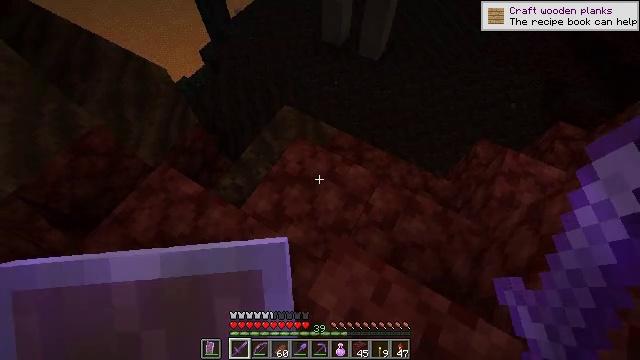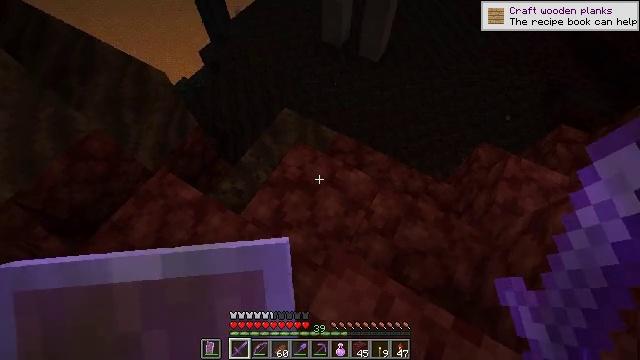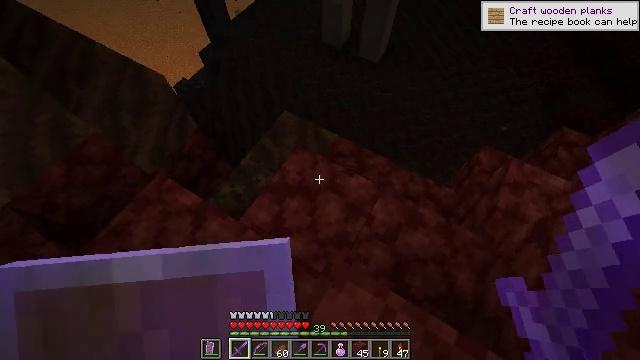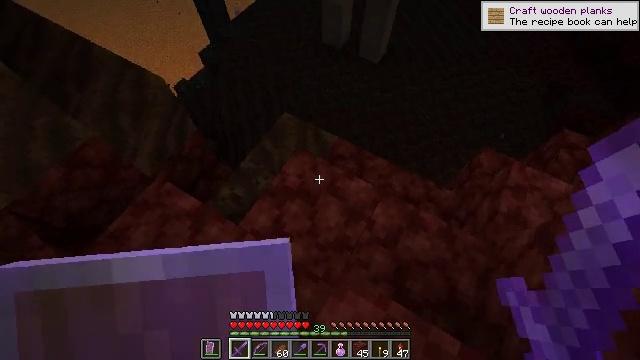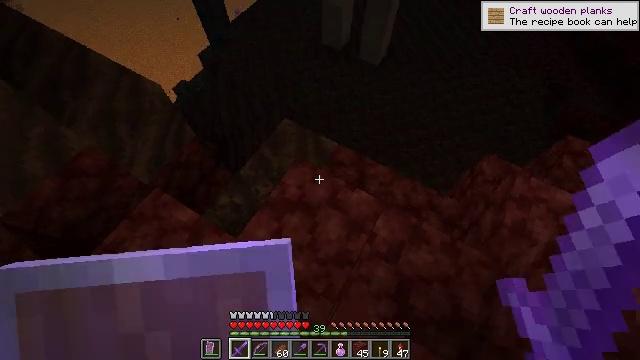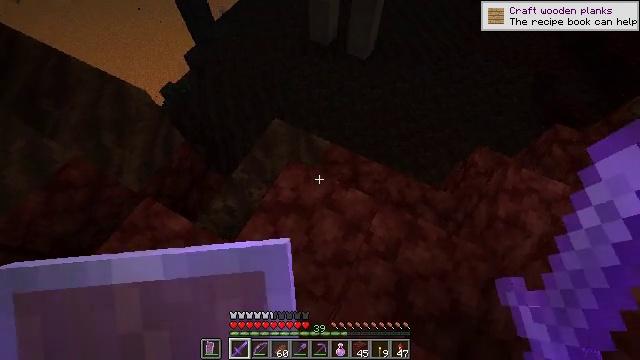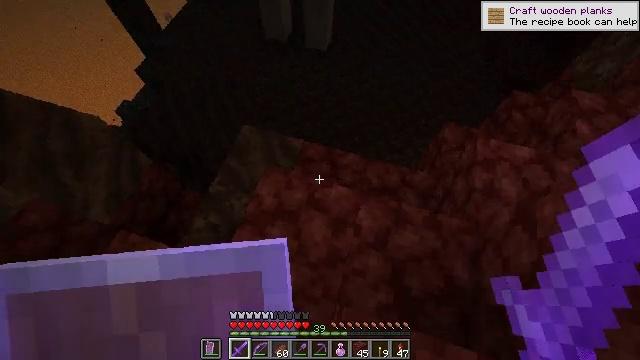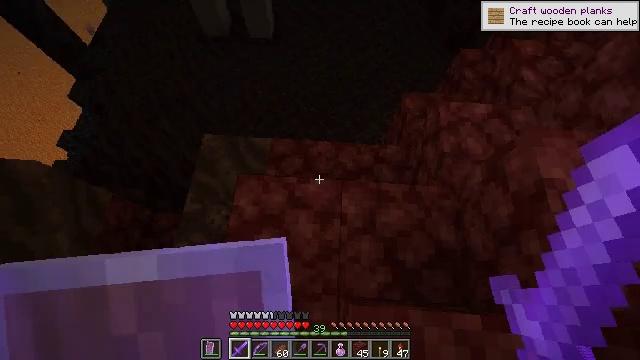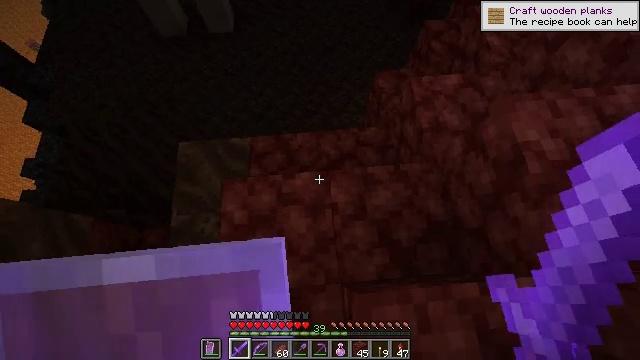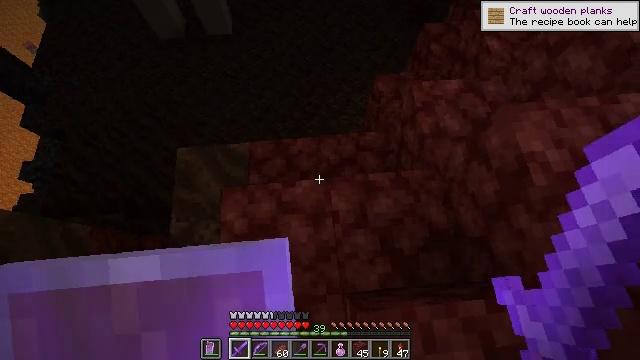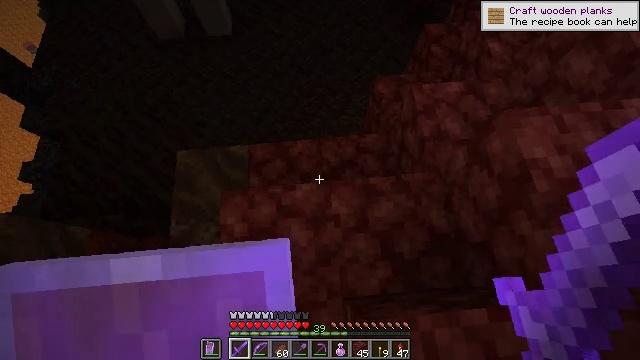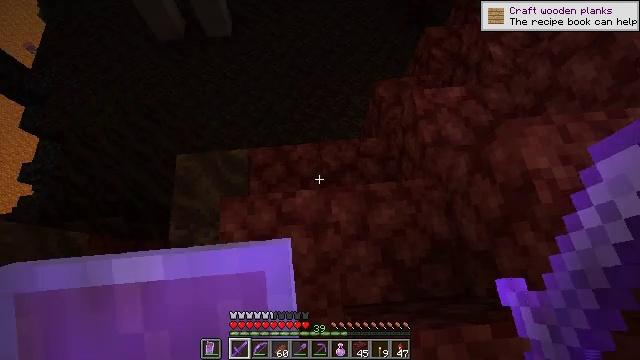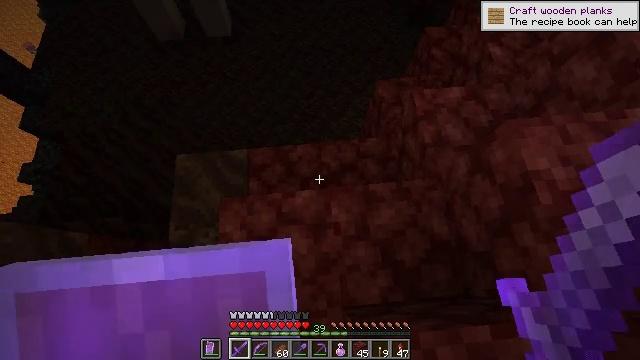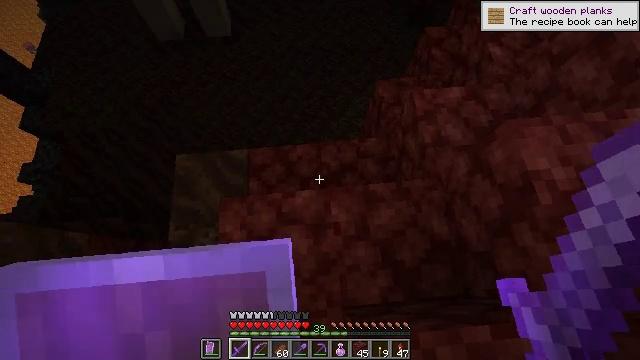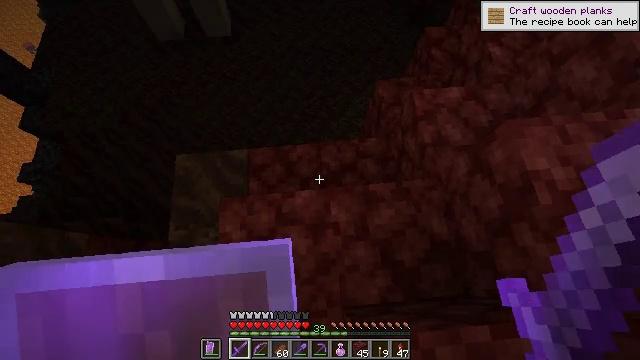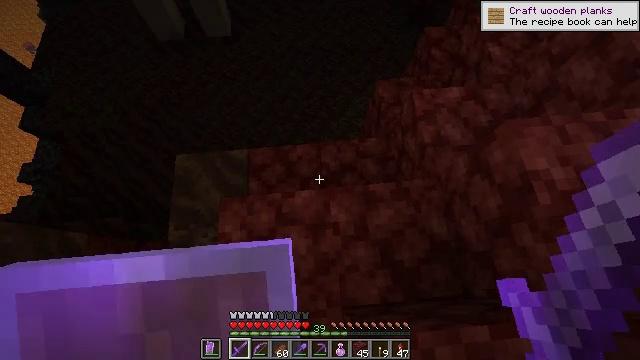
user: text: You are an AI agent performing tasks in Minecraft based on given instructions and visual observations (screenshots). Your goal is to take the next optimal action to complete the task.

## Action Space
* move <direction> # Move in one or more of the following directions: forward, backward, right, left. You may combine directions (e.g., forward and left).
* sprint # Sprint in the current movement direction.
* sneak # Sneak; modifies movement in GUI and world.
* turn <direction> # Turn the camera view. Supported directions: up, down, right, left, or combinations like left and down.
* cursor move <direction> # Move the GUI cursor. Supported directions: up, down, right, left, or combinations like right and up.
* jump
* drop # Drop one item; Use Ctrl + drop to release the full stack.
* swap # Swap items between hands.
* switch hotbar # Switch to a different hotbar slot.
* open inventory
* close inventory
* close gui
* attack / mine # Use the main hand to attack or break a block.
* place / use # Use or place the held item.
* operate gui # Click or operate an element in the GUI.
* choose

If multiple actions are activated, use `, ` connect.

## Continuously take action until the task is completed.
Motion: motion action
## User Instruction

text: Extract soul sand for building purposes.
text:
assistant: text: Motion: move forward, sneak
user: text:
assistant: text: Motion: move forward, sneak
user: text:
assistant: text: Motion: move forward, sneak
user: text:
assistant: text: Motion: move forward, sneak
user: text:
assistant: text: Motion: move forward, sneak, turn right
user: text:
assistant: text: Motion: move forward, sneak, turn right and down
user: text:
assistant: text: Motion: move forward, sneak, turn right and down
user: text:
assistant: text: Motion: move forward, sneak, turn right and down
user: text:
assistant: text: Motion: move forward, sneak
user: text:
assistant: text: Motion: move forward, sneak
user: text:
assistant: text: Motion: move forward, sneak
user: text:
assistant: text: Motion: move forward, sneak
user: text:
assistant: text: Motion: move forward, sneak
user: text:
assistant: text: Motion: move forward, sneak
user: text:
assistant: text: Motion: move forward, sneak
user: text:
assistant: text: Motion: move forward, sneak
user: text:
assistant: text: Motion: move forward, sneak
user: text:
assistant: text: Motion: move forward, sneak
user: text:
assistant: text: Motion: move forward
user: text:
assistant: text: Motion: move forward
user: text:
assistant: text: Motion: move forward
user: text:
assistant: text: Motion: no_op
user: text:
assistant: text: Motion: no_op
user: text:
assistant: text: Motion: no_op
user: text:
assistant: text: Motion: no_op
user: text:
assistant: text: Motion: no_op
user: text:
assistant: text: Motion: no_op
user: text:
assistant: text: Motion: no_op
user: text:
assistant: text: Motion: sneak
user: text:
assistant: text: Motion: sneak